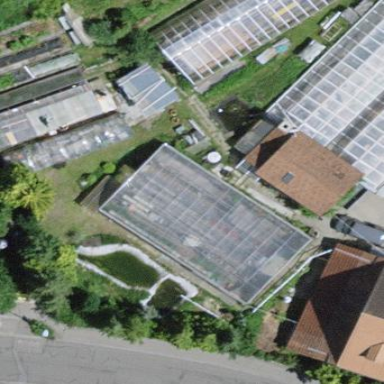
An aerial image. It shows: Greenhouse.